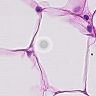
Metastatic tissue present: no